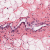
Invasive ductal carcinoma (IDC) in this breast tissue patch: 0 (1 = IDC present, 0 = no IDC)